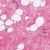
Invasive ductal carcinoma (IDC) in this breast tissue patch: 0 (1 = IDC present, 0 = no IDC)